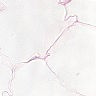
Metastatic tissue present: no